Question: I'm trying to create an EventBridge (CloudWatch Events) Rule and have that rule added as a trigger to an existing Lambda function.
'''
const notificationFunction = lambda.Function.fromFunctionArn(this,
'DevopsNotificationLambda',
_props.notificationLambdaArn
);
const rule = new Rule(this, '${stackPrefix}-EventRule', {
eventPattern: {
source: ['aws.codepipeline'],
detailType: ['CodePipeline Pipeline Execution State Change'],
detail: {pipeline: [pipeline.pipelineName]}
},
});
notificationFunction.addPermission('${stackPrefix}-CloudWatchPermission', {
principal: new ServicePrincipal('events.amazonaws.com'),
sourceArn: rule.ruleArn
});
rule.addTarget(new LambdaFunction(notificationFunction));
'''
The code creates the EventBridge with the Lambda target correctly, but it doesn't add the trigger to the actual Lambda. I have to manually add the EventBridge to the Lambda through the AWS Web Console.

Seems like it's not enough to add the Lambda as a target to the Event Rule. How should I add the Event Rule as a trigger to the Lambda?
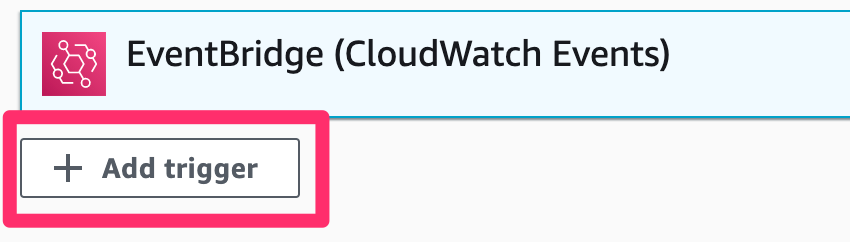
Answer: From <URL> in the CDK Developer Guide.
> Although you can use an imported resource anywhere, you cannot modify the imported resource. For example, calling addToResourcePolicy (Python: add_to_resource_policy) on an imported s3.Bucket does nothing.
You cannot add a trigger to 'notificationFunction' from the CDK stack because 'notificationFunction' is an external resource.